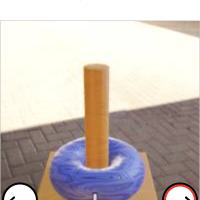
Task: sum
Answer: 1